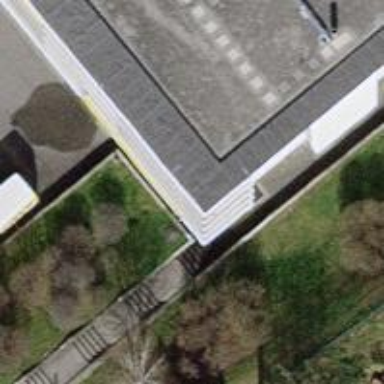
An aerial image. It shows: Footway with asphalt surface leading through building passage tunnel.